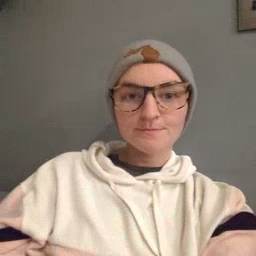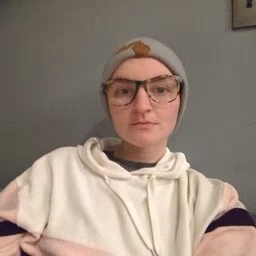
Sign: brown